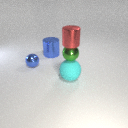
large blue metal cylinder behind large cyan rubber sphere